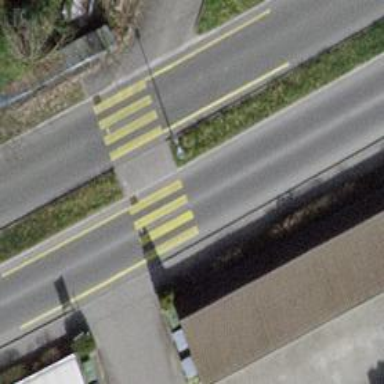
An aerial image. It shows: Marked zebra crossing on the road.